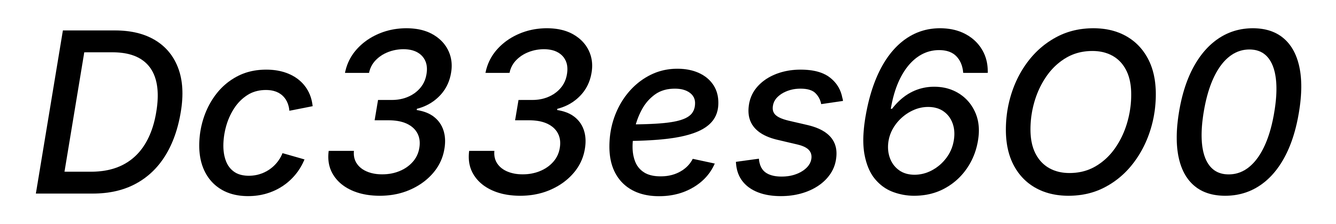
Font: Inter-Italic_Medium_Italic